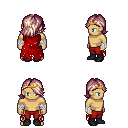
a pixel art fantasy rpg character, male body template, human, tanned skin, red tattered cape, red pants, white blonde swoop hairstyle, gold tiara, white cloth bandages, black shoes, four views (front, back, left, right), 2x2 character sprite sheet, small pixel art, hard edges, no anti-aliasing